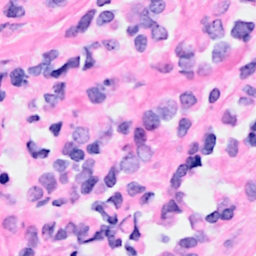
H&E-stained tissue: Breast